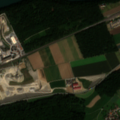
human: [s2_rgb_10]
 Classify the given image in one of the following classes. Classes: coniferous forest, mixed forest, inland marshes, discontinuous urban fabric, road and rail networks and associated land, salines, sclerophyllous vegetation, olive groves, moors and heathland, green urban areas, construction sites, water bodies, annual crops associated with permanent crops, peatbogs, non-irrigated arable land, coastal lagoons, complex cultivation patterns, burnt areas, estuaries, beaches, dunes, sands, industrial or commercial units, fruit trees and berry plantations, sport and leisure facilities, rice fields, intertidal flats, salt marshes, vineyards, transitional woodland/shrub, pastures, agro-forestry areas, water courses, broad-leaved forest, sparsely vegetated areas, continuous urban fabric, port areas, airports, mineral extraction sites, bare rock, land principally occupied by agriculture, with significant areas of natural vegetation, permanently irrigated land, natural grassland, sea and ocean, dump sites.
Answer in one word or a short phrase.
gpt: discontinuous urban fabric, mineral extraction sites, non-irrigated arable land, mixed forest, water courses